Question: <URL>
Actually, I want to create a demand & supply chart (with Google Charts API) this will be a simple Area chart with to area lines (one for demand & other for supply), but also I want to show a third line (not area only line) see the above link for example.
Any ideas how could I draw such Chart, I could only manage to draw without the Center line part.
Image :

Thanks
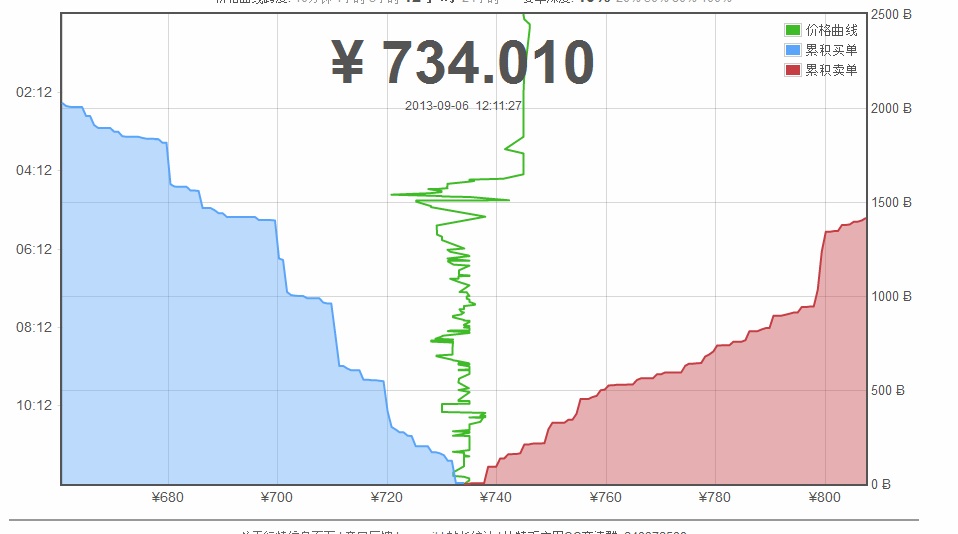
Answer: You can do that using a ComboChart. The trick is in creating the middle line - normally, you draw lines horizontally, using (x, y) coordinate pairs; to draw vertically, invert the pairs to (y, x), but you must keep them ordered by the x-value (otherwise the line will become messed up). Here's some example code:
'''
function drawChart () {
var data = new google.visualization.DataTable();
data.addColumn('number', 'x');
data.addColumn('number', 'demand');
data.addColumn('number', 'supply');
data.addColumn('number', 'other');
data.addRows([
[0, 100, null, null],
[1, 95, null, null],
[2, 93, null, null],
[3, 84, null, null],
[4, 79, null, null],
[5, 70, null, null],
[6, 63, null, null],
[7, 52, null, null],
[8, 47, null, null],
[9, 38, null, null],
[10, 34, null, null],
[11, 31, null, null],
[12, 29, null, null],
[13, 22, null, null],
[14, 19, null, null],
[15, 17, null, null],
[16, 11, null, null],
[17, 9, null, null],
[18, 5, null, null],
[19, 2, null, null],
[20, 0, 0, null],
[21, 0, 0, null],
[22, 0, 0, null],
[23, null, 4, null],
[24, null, 8, null],
[25, null, 11, null],
[26, null, 16, null],
[27, null, 22, null],
[28, null, 27, null],
[29, null, 35, null],
[30, null, 43, null],
[31, null, 44, null],
[32, null, 51, null],
[33, null, 55, null],
[34, null, 62, null],
[35, null, 69, null],
[36, null, 73, null],
[37, null, 77, null],
[38, null, 81, null],
[39, null, 88, null],
[40, null, 94, null],
[41, null, 99, null],
[42, null, 100, null],
/* add the middle line series here
* invert the normal (x, y) relationship that would draw the line horizontally
* input as [y, null, null, x]
* order the input by the x value, otherwise the line will be screwed up
*/
[21, null, null, 0],
[23, null, null, 5],
[26, null, null, 10],
[17, null, null, 15],
[19, null, null, 20],
[23, null, null, 25],
[18, null, null, 30],
[20, null, null, 35],
[24, null, null, 40],
[22, null, null, 45],
[16, null, null, 50],
[21, null, null, 55],
[29, null, null, 60],
[24, null, null, 65],
[21, null, null, 70],
[17, null, null, 75],
[19, null, null, 80],
[18, null, null, 85],
[23, null, null, 90],
[21, null, null, 95],
[24, null, null, 100]
]);
var chart = new google.visualization.ComboChart(document.querySelector('#chart_div'));
chart.draw(data, {
height: 400,
width: 600,
series: {
0: {
// demand series
type: 'area'
},
1: {
// supply series
type: 'area'
},
2: {
// other series
type: 'line'
}
}
});
}
google.load('visualization', '1', {packages:['corechart'], callback: drawChart});
'''
See it working here: <URL>